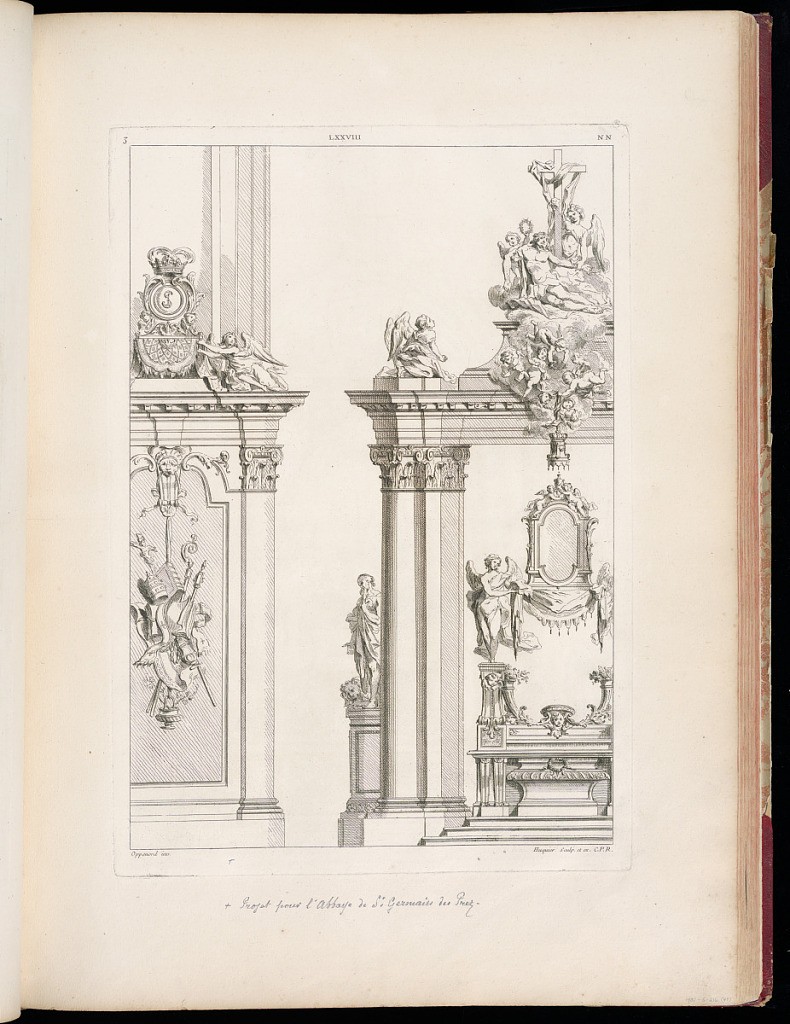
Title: Design for an Altar
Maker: Gilles-Marie Oppenord, French, 1672–1742
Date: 1749-1761
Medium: Etching and engraving on laid paper
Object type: Bound print
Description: Design for an altar. On the left side of the plate, a large architectural frame with a Corinthian capital has at its center a carved trophy of liturgical instruments hanging from a lion head mascaron. At the pediment is a carved cartouche supported by a winged angel. On the right side of the plate, the large architectural frame stands over an altar with a baldachin held aloft by a winged angel. At the pediment is a kneeling, winged angel who looks up at a scene of Christ's descent from the cross. The plate is signed and numbered, and a graphite inscription at the bottom of the plate indicates that this was a design for the Abbey of the Saint-Germain-des-Prés.